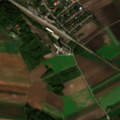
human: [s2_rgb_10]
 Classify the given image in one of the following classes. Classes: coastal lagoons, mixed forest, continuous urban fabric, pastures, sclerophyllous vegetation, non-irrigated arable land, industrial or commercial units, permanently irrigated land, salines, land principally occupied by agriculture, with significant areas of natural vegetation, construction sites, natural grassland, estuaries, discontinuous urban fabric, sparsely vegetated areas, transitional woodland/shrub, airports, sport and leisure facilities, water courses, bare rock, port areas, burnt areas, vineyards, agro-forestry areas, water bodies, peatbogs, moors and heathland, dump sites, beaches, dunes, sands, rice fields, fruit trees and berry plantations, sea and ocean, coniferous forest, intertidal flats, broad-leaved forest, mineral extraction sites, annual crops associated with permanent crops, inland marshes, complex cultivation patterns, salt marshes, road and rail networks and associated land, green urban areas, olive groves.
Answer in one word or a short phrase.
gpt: discontinuous urban fabric, non-irrigated arable land, land principally occupied by agriculture, with significant areas of natural vegetation, broad-leaved forest